Question: I'm trying to make an app that uses Google maps API mapviews and my problem is that when building the app I realized that the roads on Google maps scale down on zoom in and wondering if there is any way to disable this scaling as I want the full size of the roads on maximum zoom. Hopefully this picture will clear any misunderstandings:

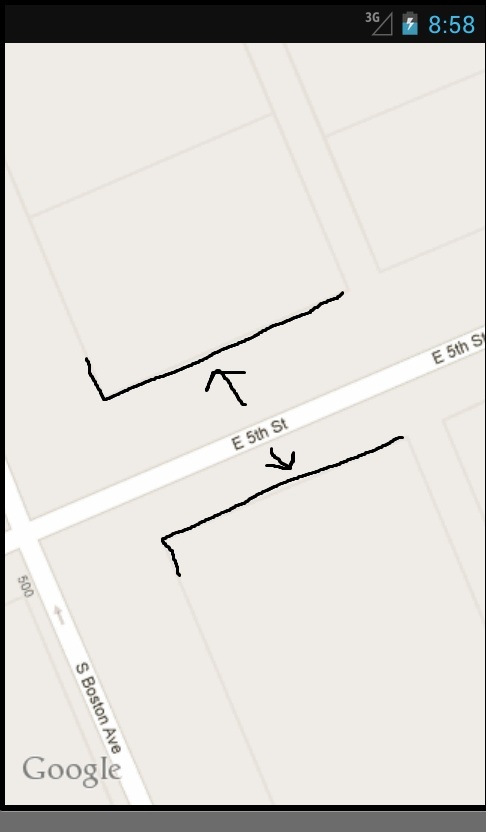
Answer: I don't believe that you will be satisfied with the result from what you are trying to do, fixing the zoom to a specific value, which will resukt in a very pour user experience ...
But if you really want to give it a try, just use the one of the solutions in this <URL>
good luck.